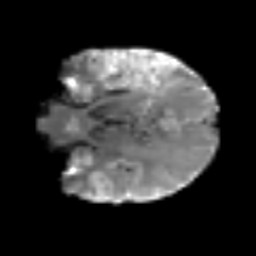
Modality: T2w
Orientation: coronal
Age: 66
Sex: male
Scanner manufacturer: siemens
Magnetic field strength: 3 T
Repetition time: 5.6 s
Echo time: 0.082 s